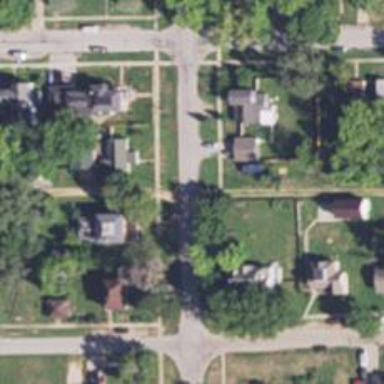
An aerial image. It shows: Alley classified as service road.